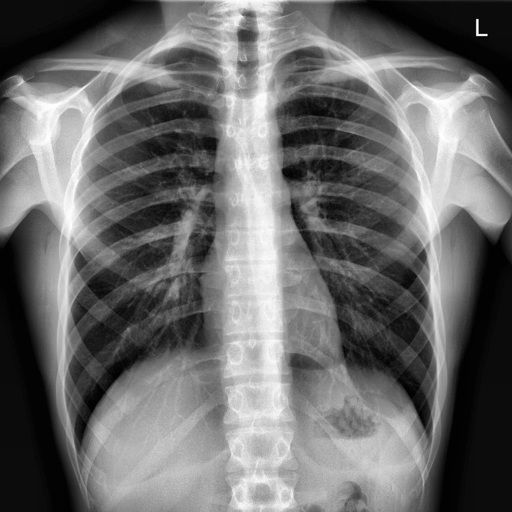
Finding: NORMAL